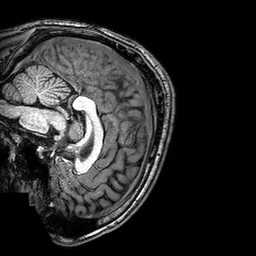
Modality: T1w
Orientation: sagittal
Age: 29
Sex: male